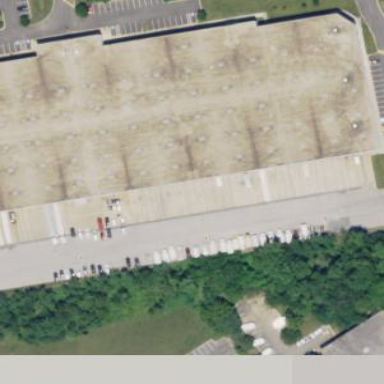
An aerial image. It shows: Warehouse building.